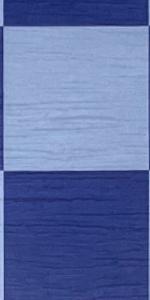
Label: Empty